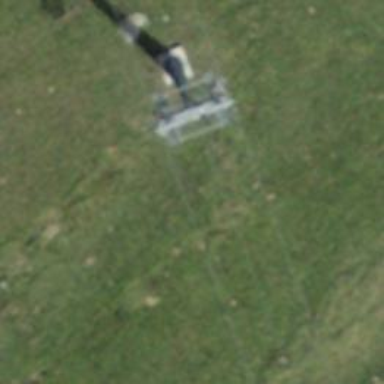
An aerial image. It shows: Chair lift.